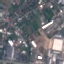
Land use / land cover: Industrial